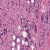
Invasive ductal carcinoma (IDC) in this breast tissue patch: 1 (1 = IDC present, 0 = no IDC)